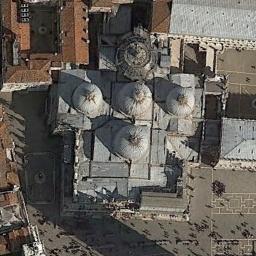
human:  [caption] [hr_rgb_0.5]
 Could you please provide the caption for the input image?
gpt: A few buildings are beside the palace .

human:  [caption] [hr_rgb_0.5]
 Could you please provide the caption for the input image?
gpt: The white palace with some domes is surrounded by some other buildings and an open area .

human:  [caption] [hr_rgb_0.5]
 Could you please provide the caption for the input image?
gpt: One side of the palace is lush woods and the other is a residential area .

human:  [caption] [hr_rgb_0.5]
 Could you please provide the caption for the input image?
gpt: The palace is on the open place next to some buildings .

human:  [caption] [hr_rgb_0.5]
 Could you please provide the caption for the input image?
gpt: There are some brown buildings beside the palace with five white domes .